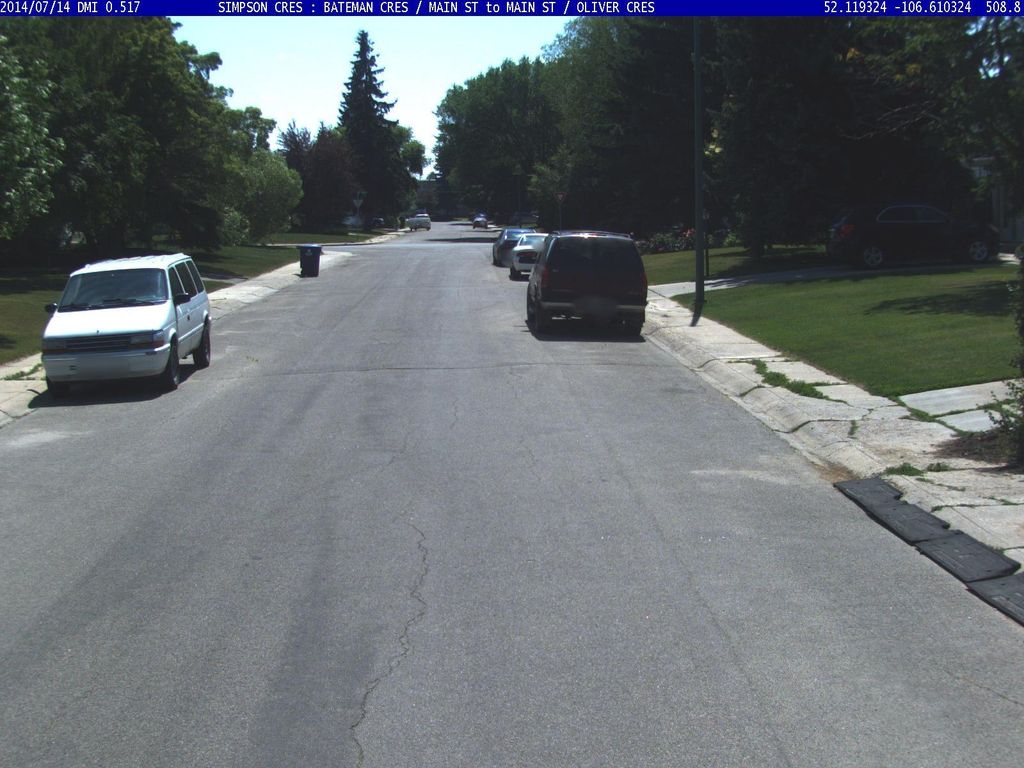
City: saskatoon